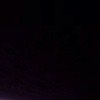
Label: space